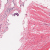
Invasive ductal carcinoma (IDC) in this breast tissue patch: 0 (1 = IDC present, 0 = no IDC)